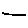
Label: line